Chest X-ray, PA view. Patient: 35 years old, sex F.
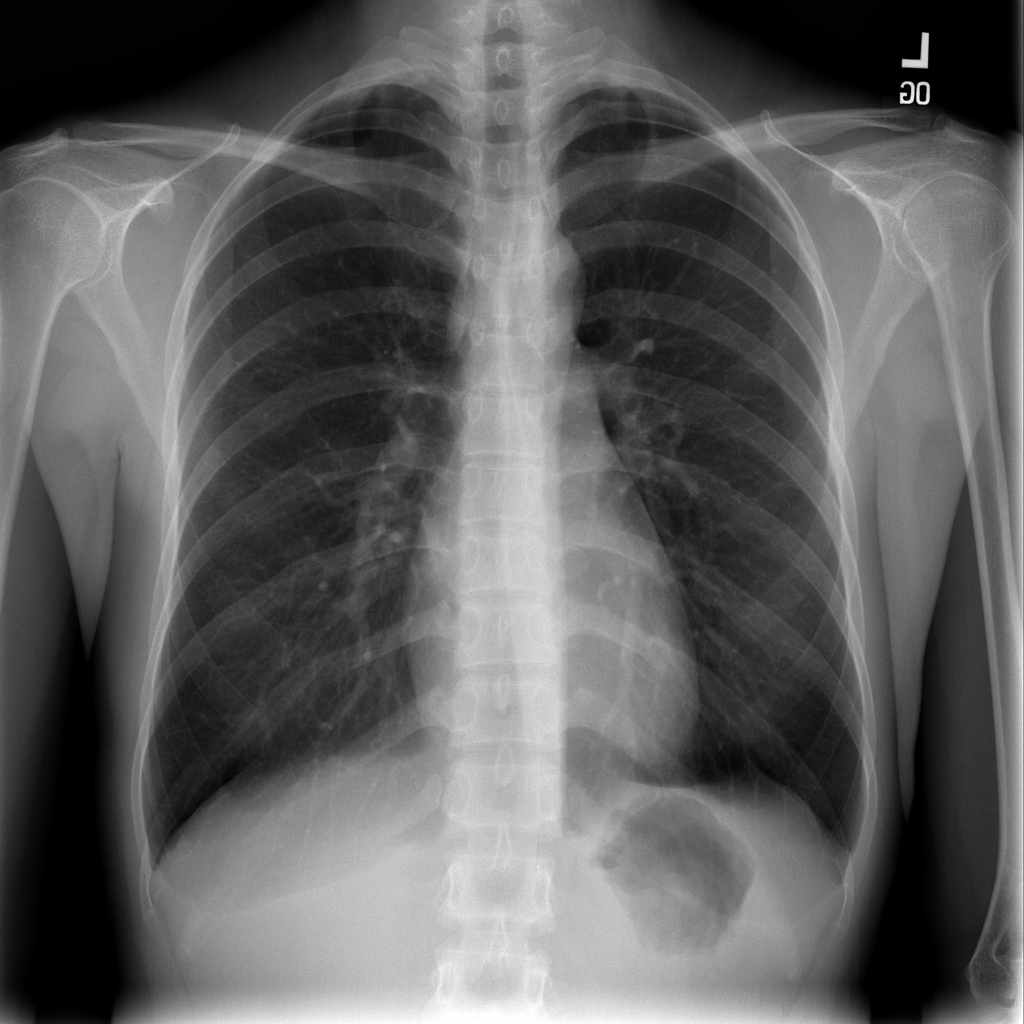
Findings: No Finding